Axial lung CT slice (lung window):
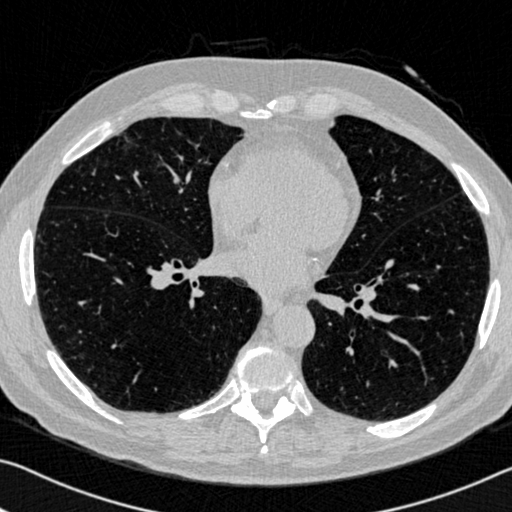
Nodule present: no